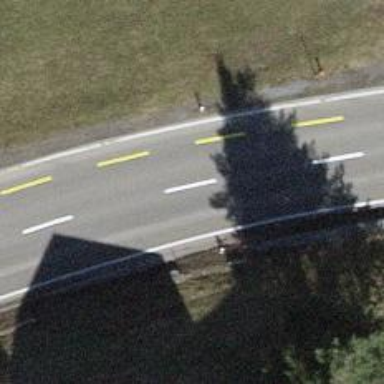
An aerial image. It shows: Secondary road with asphalt surface.